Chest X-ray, AP view. Patient: 28 years old, sex F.
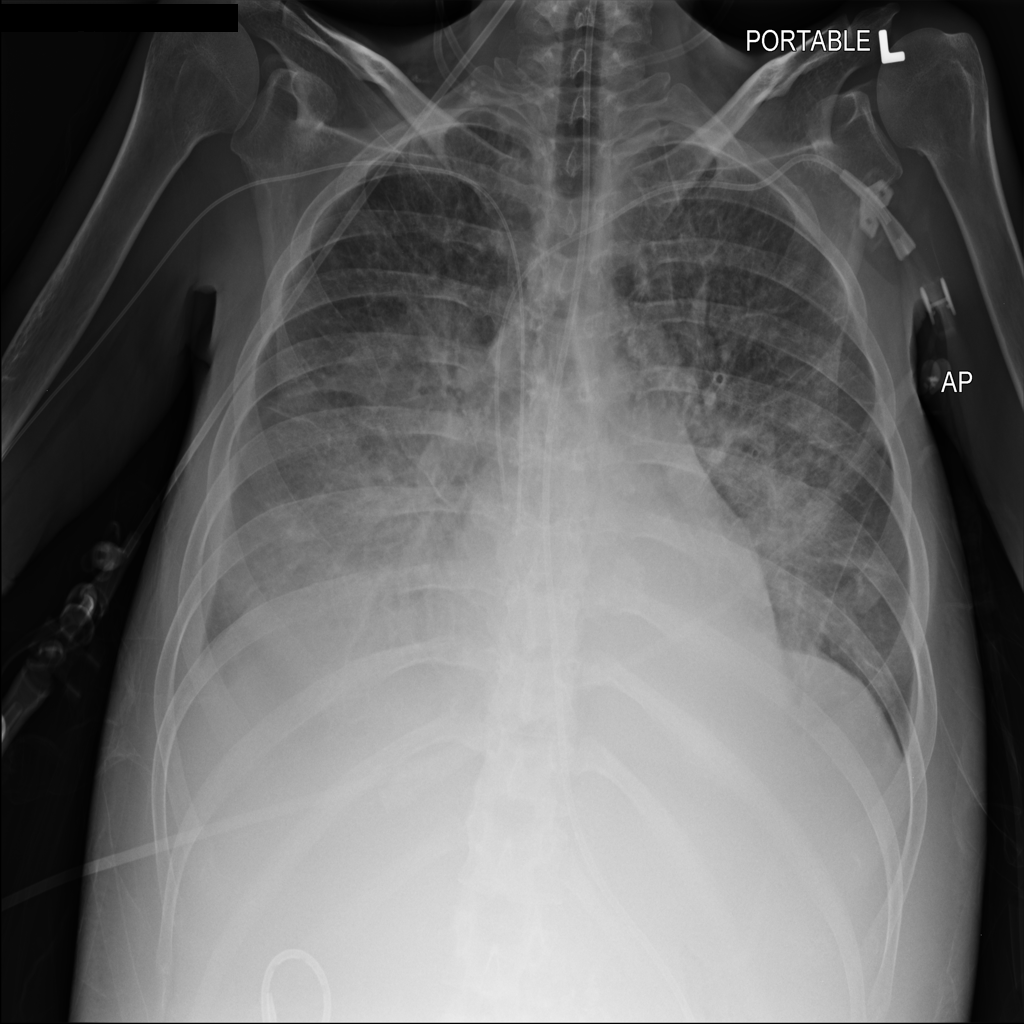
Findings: Consolidation